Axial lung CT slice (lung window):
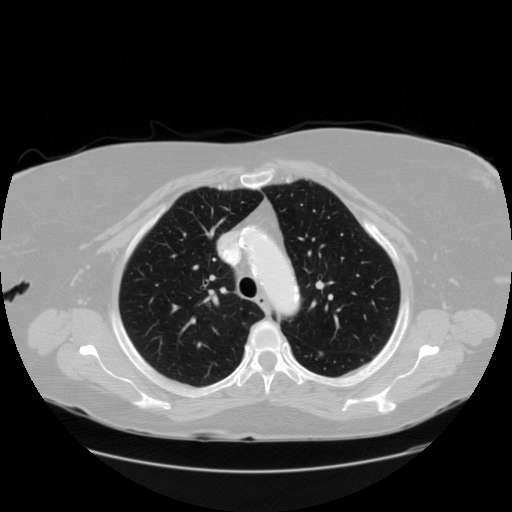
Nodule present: no